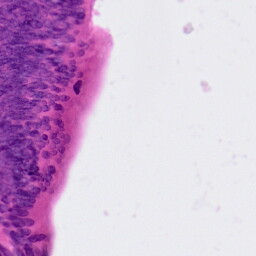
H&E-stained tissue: Colon